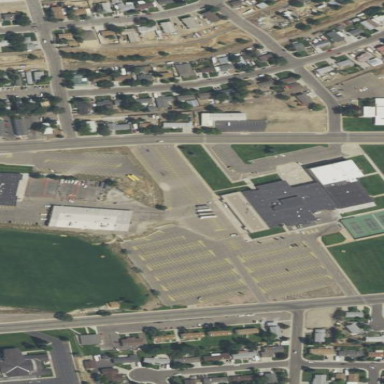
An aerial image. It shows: Parking area.